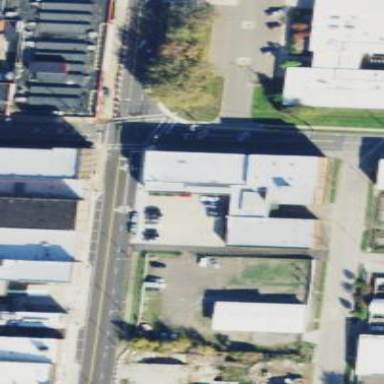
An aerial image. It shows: Commercial building.